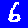
Digit: 6